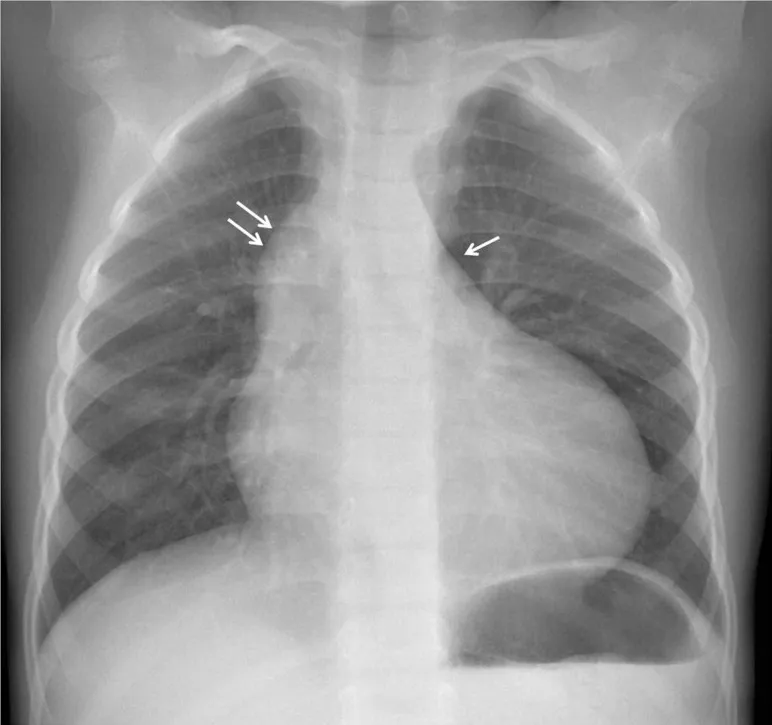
Chest X-ray with prominent right cardiac border secondary to dilatation of the ascending aorta (double arrow) and absent aortic knob (arrow).
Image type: radiology (x_ray)